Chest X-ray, PA view. Patient: 58 years old, sex M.
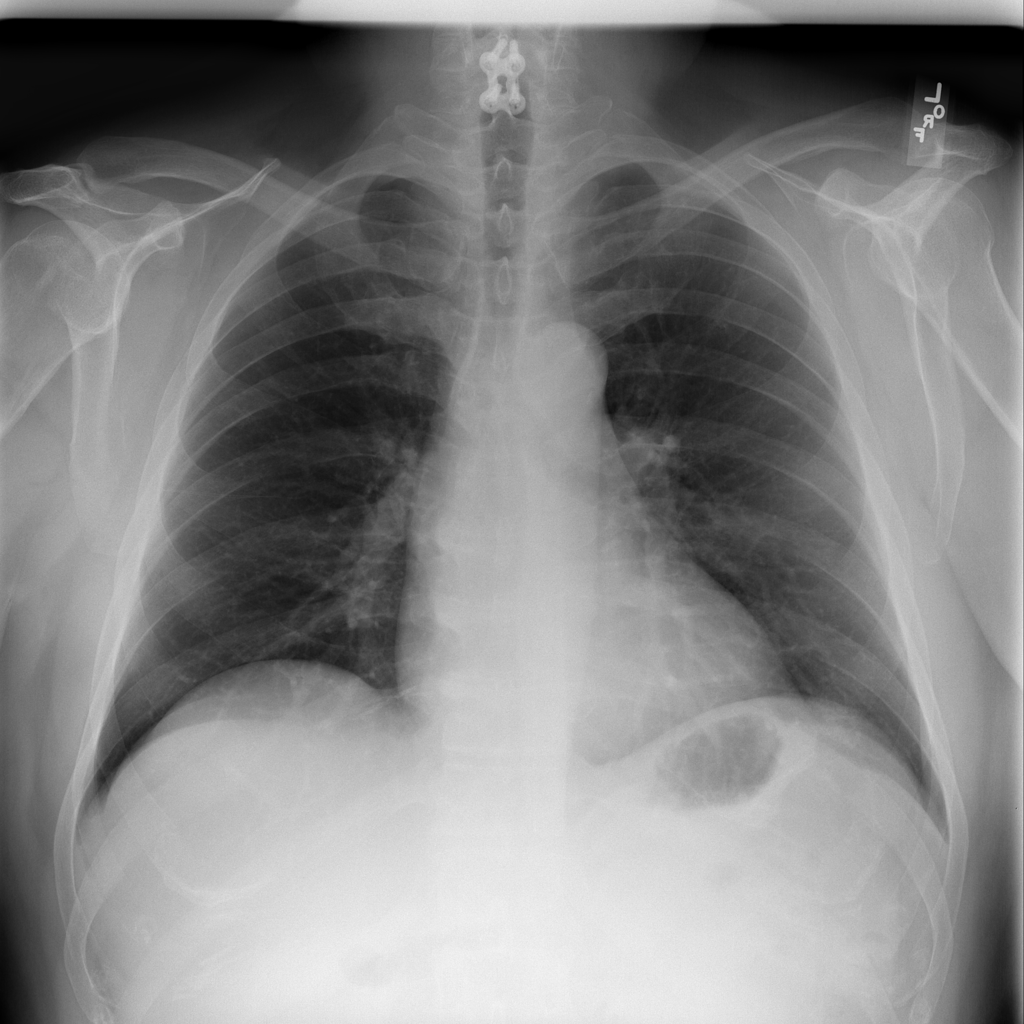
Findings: No Finding